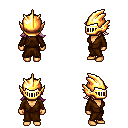
a pixel art fantasy rpg character, female body template, human, tanned skin, brown robe, teal pants, white blonde loose hair, gold helm, four views (front, back, left, right), 2x2 character sprite sheet, small pixel art, hard edges, no anti-aliasing